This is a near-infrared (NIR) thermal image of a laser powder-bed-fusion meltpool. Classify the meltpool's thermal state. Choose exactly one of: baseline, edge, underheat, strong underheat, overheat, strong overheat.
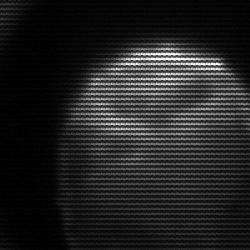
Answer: edge